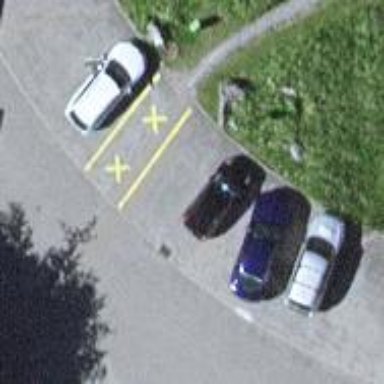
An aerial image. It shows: Parking area with surface.